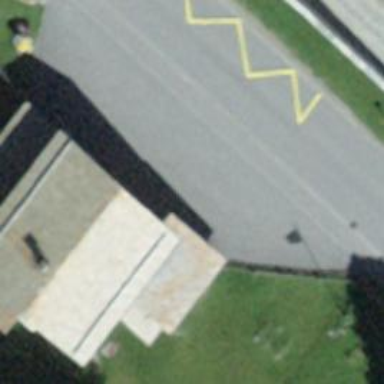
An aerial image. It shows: Bus stop with platform for public transport.